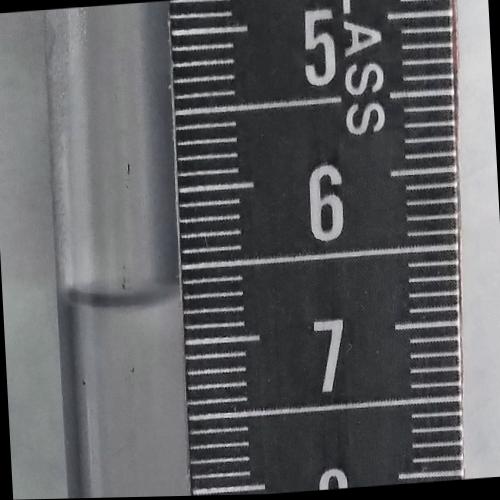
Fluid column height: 6.7 cm